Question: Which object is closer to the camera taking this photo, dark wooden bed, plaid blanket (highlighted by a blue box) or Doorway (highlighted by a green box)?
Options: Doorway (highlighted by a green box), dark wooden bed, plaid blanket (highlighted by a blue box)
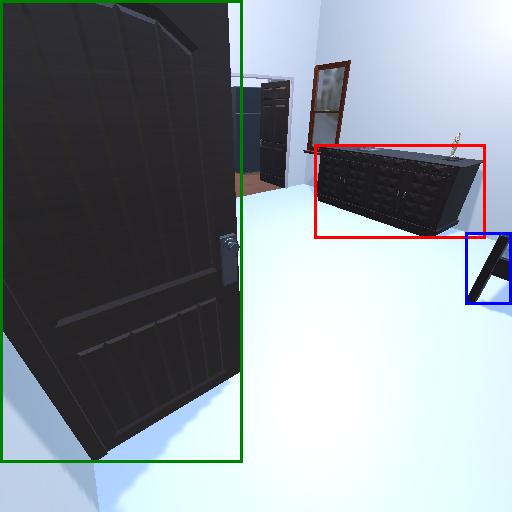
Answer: Doorway (highlighted by a green box)